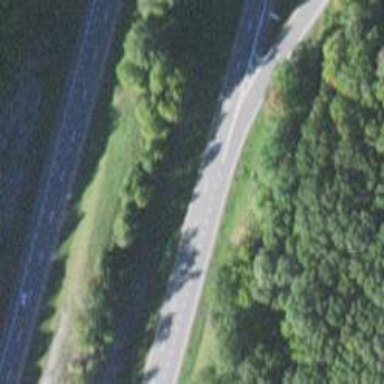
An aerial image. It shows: Motorway junction.